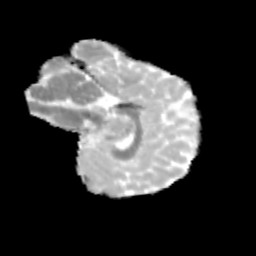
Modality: MD
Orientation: sagittal
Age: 9
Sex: male
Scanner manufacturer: siemens
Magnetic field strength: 3 T
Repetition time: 3.8 s
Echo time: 0.07 s